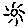
Label: sun